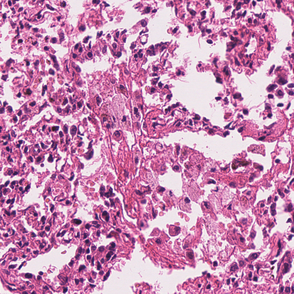
Tumor epithelial tissue: no
Tumor-associated stroma tissue: no
Normal tissue: yes